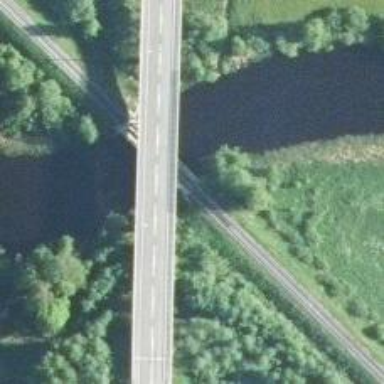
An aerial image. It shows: Continuous rail bridge crossing over railway track.